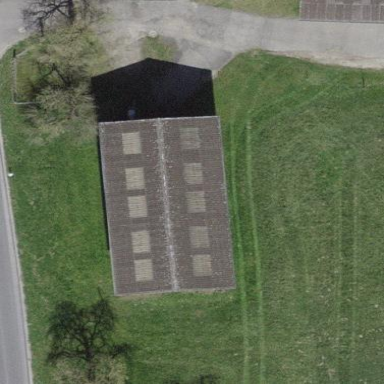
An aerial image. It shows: Farm auxiliary building.